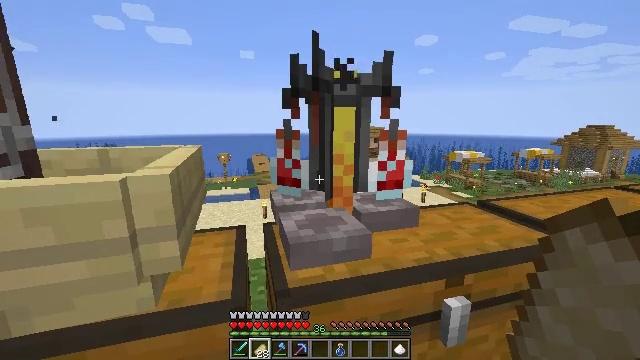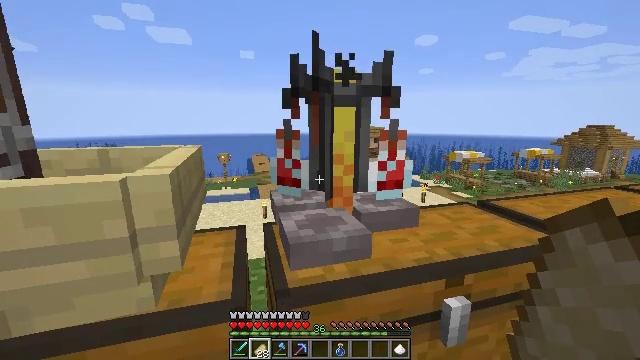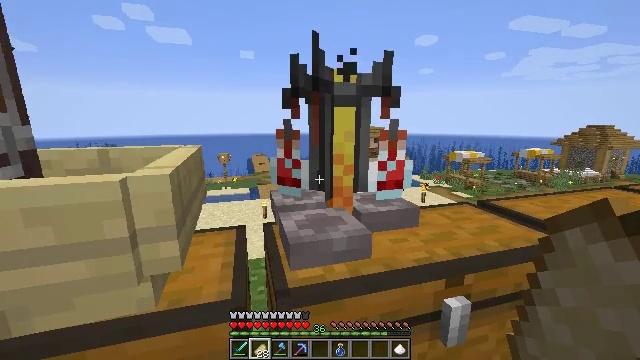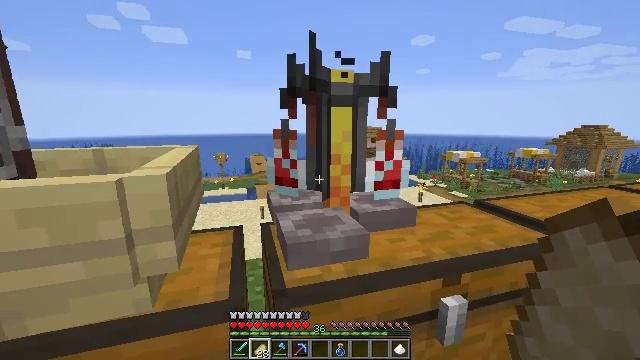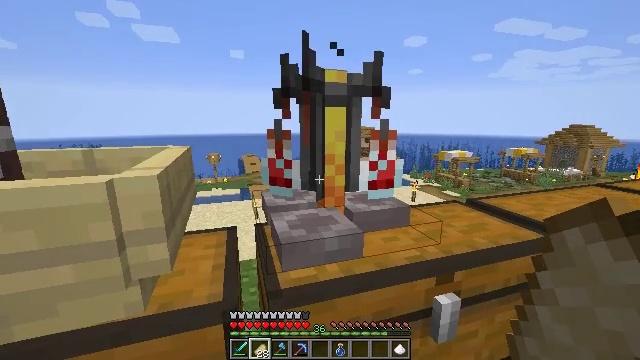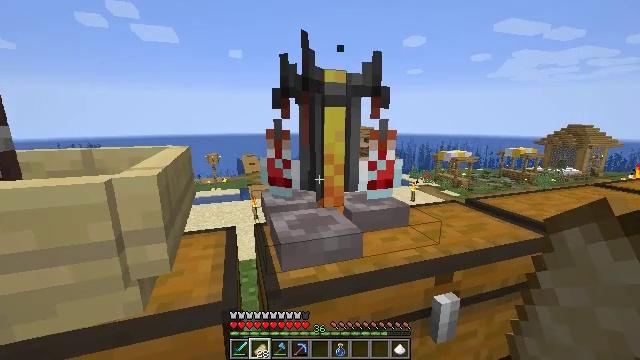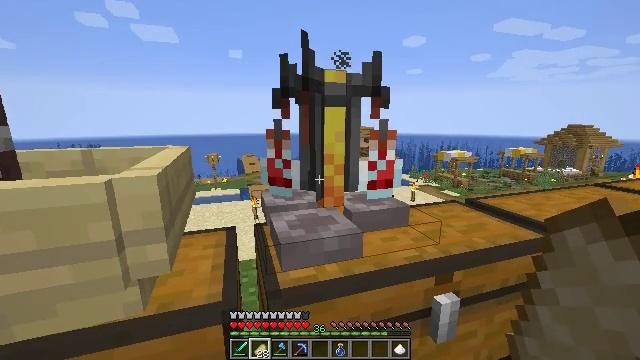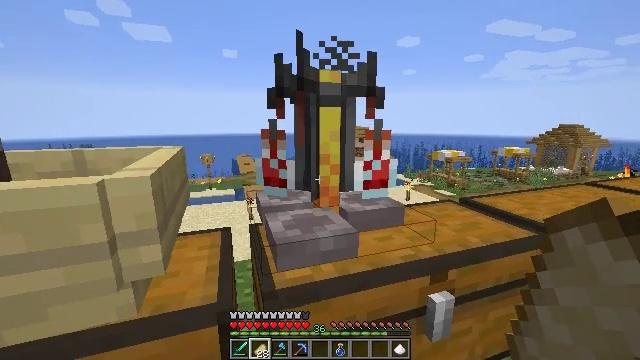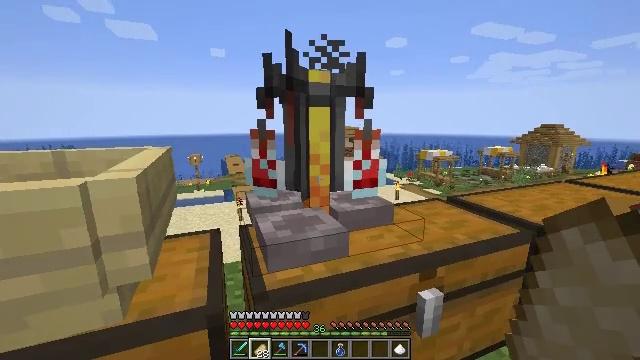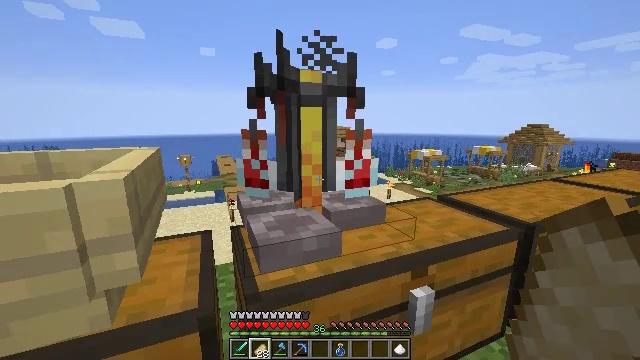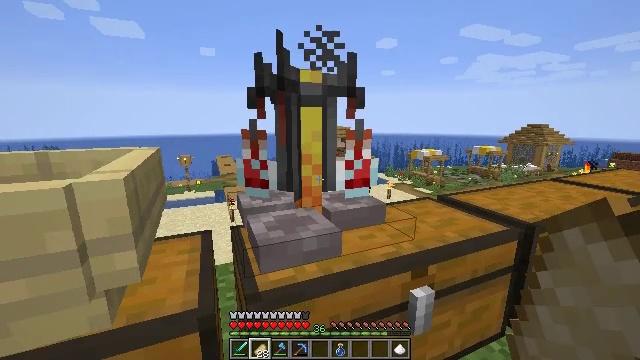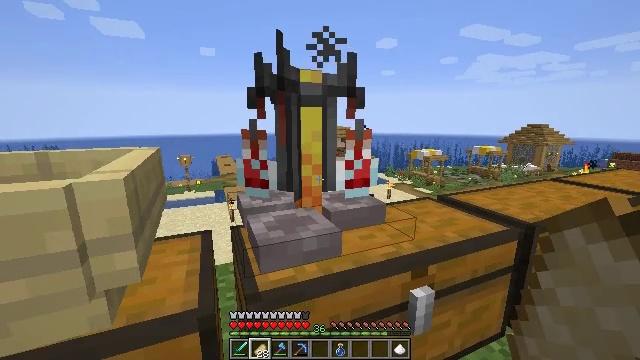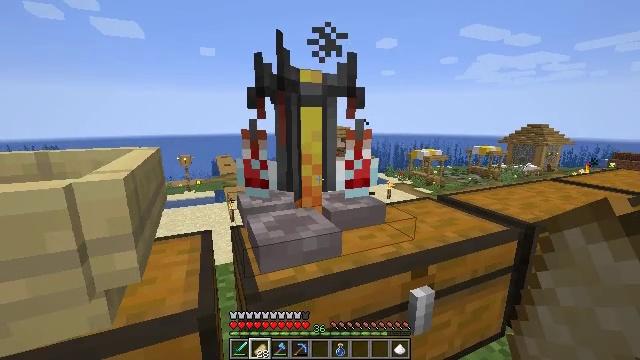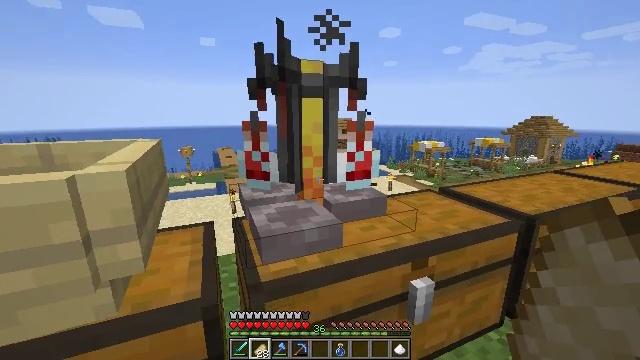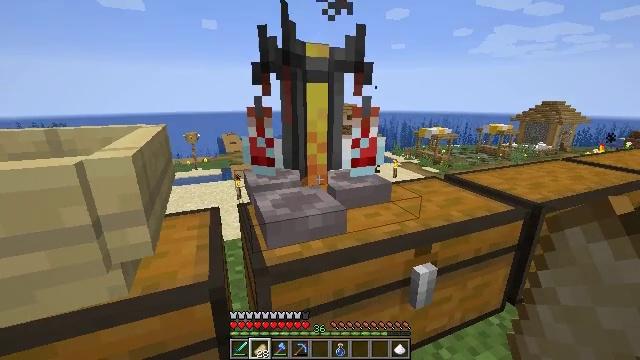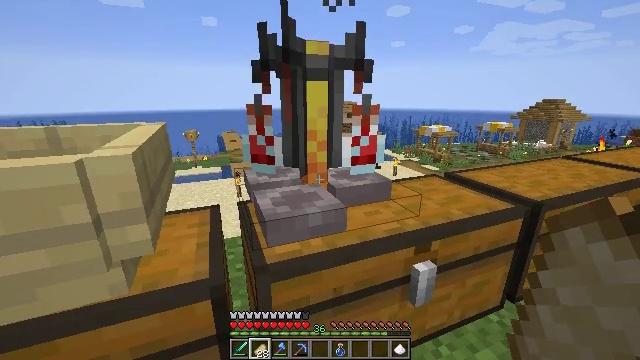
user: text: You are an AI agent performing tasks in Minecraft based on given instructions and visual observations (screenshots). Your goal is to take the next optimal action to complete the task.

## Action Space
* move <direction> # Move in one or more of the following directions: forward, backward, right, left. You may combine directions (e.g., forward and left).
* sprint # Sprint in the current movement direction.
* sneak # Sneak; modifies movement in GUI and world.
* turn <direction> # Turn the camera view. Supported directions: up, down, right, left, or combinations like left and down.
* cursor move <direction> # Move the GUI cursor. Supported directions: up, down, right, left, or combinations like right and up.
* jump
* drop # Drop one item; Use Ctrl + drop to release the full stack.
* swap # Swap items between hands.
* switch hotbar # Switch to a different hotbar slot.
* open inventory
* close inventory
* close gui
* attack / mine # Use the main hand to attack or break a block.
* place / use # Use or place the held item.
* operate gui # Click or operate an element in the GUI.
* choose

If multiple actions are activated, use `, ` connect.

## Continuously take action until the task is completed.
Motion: motion action
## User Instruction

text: Use crafting table to craft a fermented spider eye.
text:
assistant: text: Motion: no_op
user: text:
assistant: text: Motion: no_op
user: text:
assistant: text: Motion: no_op
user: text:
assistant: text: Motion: turn right
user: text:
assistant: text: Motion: no_op
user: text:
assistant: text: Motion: no_op
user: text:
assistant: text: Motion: turn right
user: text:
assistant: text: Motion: turn right
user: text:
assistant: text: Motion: turn right
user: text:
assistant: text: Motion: no_op
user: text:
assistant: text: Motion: no_op
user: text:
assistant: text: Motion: no_op
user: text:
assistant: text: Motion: turn down
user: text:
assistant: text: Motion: turn left and down
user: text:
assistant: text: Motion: no_op
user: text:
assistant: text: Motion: use / place
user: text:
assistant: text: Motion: use / place
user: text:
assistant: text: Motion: use / place
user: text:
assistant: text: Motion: no_op
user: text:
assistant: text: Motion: no_op
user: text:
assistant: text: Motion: open gui
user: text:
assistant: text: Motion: no_op
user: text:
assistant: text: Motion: no_op
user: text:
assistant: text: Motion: no_op
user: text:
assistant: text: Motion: no_op
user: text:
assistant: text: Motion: no_op
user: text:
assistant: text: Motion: cursor move right
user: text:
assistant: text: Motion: cursor move right
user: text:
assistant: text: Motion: no_op
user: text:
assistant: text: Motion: no_op